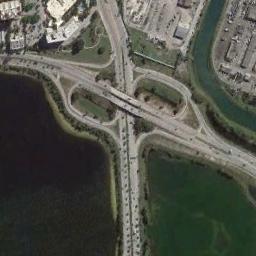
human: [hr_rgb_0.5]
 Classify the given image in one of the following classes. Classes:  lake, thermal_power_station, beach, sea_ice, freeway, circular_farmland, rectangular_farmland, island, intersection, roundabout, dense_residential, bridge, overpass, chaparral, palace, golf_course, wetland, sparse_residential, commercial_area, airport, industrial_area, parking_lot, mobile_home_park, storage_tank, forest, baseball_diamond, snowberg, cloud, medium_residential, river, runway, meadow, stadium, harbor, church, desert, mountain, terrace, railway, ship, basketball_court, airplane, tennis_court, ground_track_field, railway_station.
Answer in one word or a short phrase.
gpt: overpass